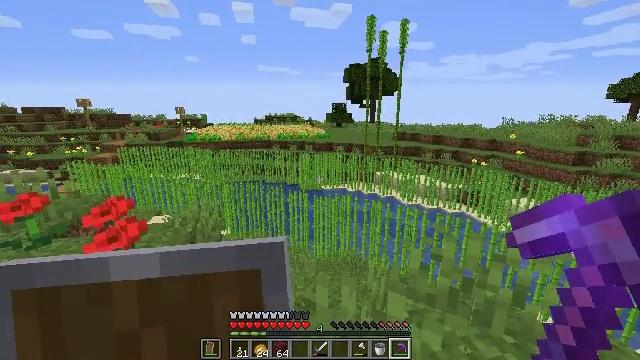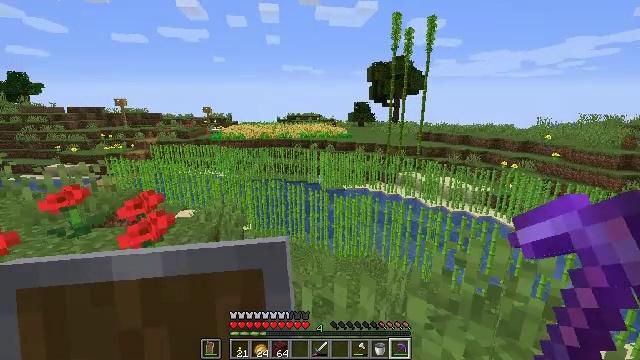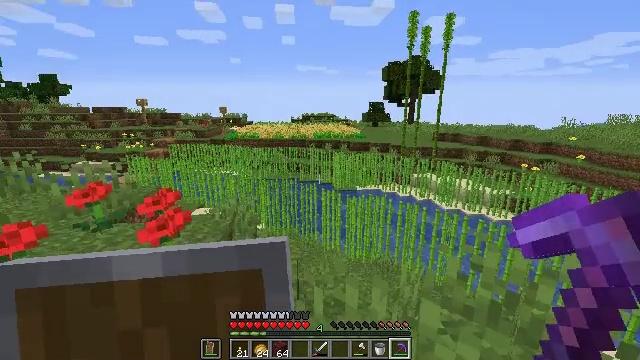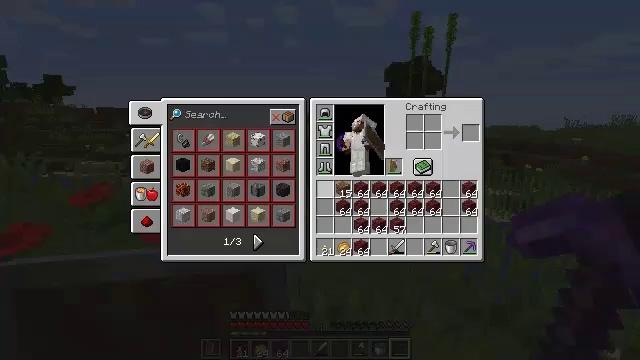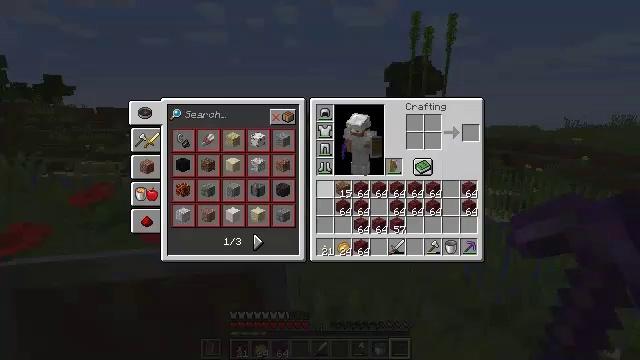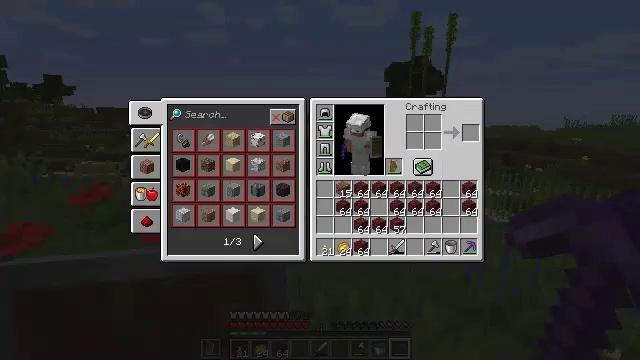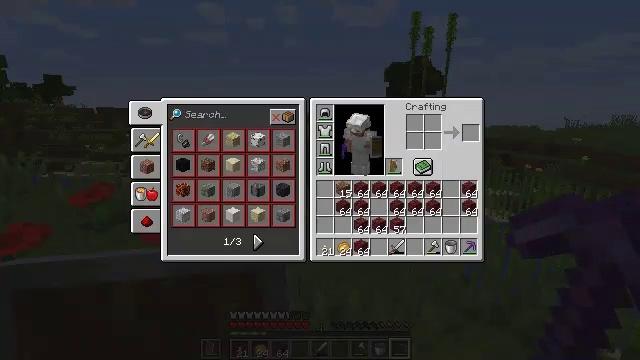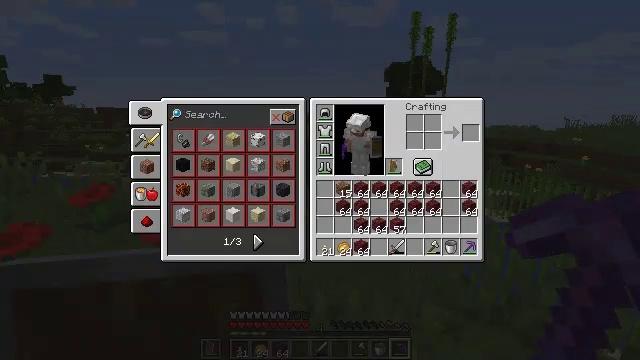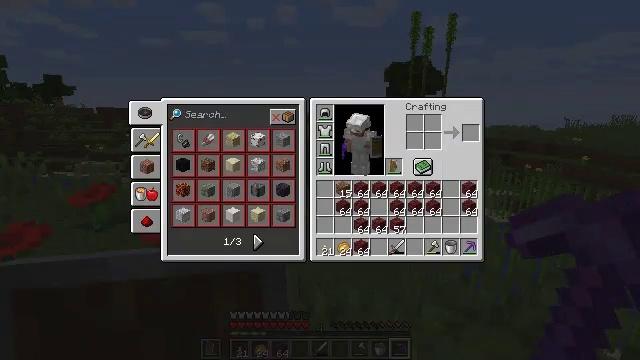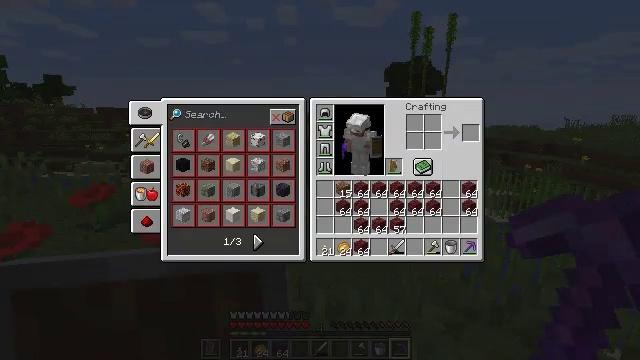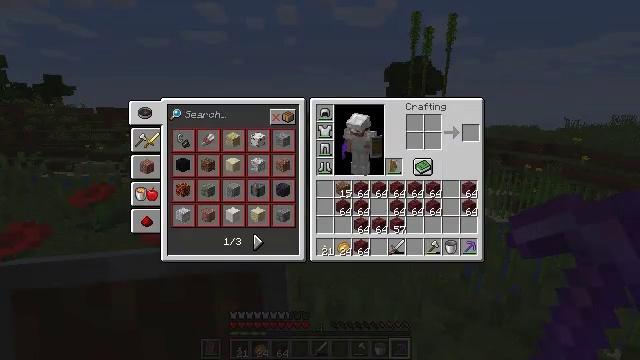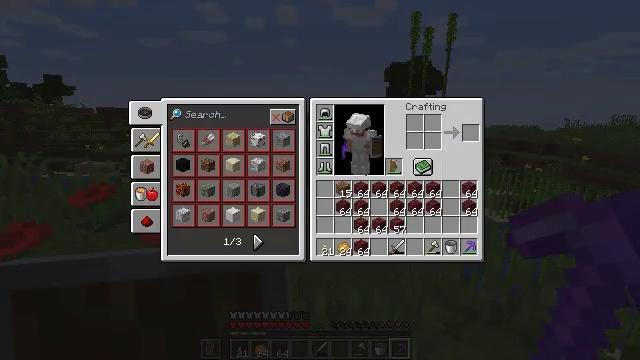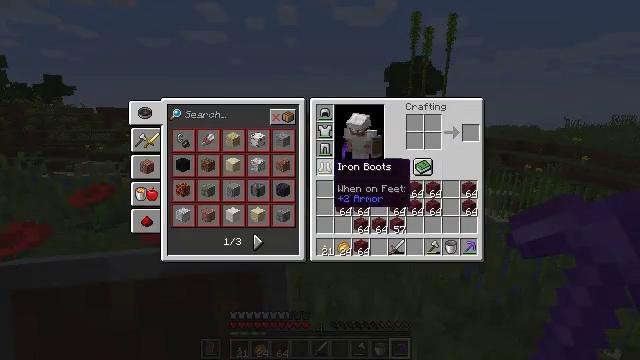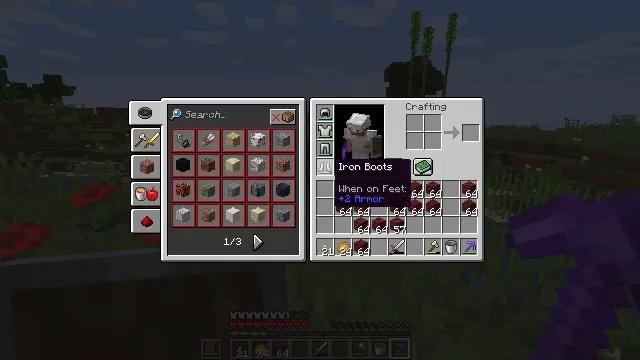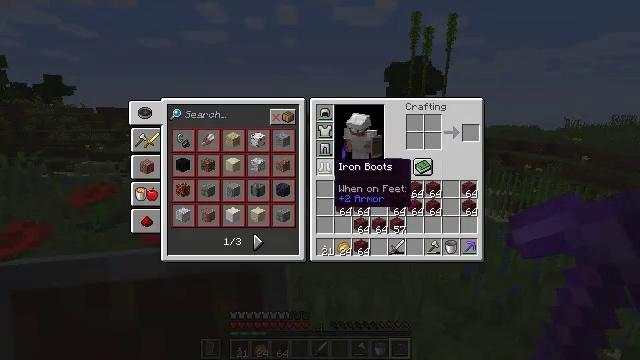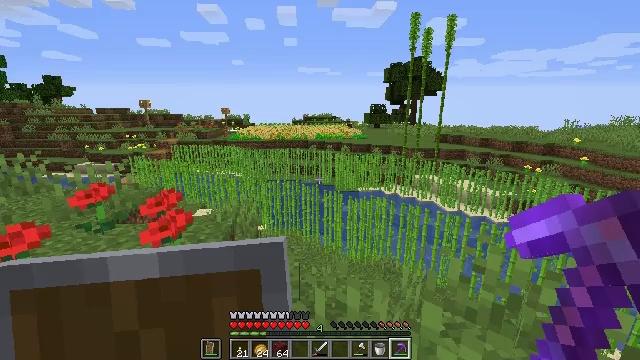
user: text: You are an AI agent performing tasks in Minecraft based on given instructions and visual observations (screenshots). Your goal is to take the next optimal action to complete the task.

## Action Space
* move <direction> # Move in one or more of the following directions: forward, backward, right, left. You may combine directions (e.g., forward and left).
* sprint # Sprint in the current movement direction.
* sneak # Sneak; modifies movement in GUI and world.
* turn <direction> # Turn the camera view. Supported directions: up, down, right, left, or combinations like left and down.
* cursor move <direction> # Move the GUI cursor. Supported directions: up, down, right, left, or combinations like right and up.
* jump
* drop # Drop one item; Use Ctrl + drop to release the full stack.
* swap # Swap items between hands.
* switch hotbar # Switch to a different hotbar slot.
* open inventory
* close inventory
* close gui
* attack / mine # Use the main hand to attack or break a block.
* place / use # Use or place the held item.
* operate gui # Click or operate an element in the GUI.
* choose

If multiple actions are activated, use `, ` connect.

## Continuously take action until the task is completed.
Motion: motion action
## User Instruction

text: craft item air
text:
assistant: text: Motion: turn left
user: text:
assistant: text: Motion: turn left
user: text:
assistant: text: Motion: open inventory
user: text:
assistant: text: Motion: open inventory
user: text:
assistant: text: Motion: no_op
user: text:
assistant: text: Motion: no_op
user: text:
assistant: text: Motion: no_op
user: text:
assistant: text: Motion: no_op
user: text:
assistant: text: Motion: no_op
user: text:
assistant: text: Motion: no_op
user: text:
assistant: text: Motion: no_op
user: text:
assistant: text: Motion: no_op
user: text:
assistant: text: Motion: no_op
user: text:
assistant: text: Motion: no_op
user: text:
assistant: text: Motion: close inventory
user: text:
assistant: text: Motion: close inventory
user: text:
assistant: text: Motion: close inventory
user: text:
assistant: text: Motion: turn right and up
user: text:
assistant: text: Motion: turn right
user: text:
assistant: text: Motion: turn right and down
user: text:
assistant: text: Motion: turn right
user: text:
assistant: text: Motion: turn right
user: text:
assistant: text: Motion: move forward, turn right
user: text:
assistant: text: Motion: move forward
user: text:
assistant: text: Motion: no_op
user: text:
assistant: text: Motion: move forward
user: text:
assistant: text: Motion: move forward
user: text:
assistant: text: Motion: move forward
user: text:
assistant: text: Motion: move forward
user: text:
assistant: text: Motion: move forward